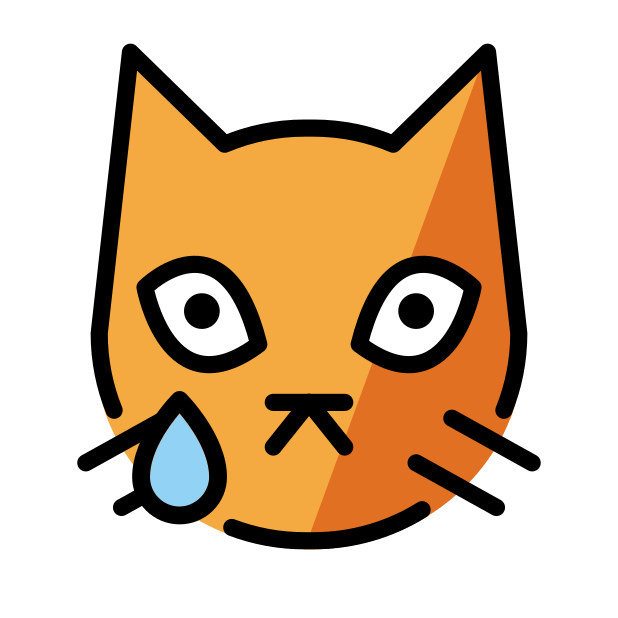
Emoji: 😿
Name: crying cat face
Unicode: 0x1f63f